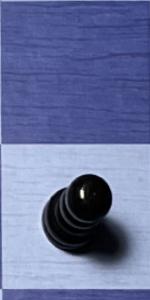
Label: Pawn_Black